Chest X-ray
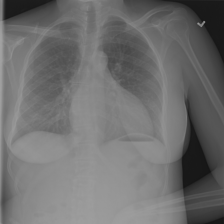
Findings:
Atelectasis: negative
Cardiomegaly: positive
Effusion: negative
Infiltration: negative
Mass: negative
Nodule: negative
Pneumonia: negative
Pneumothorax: negative
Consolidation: negative
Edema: negative
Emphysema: negative
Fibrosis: negative
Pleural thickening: negative
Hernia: negative